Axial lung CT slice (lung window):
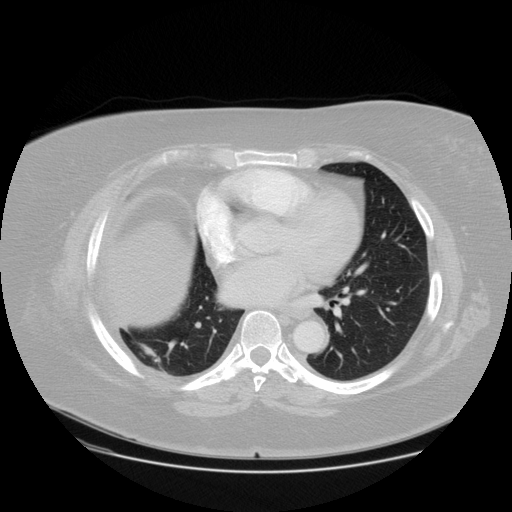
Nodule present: no